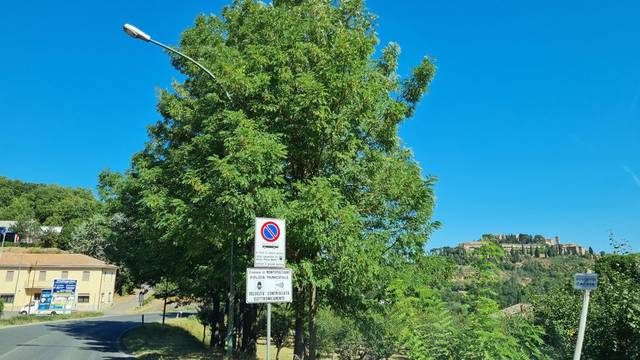
Region: Italy
Coordinates: 43.082, 11.78